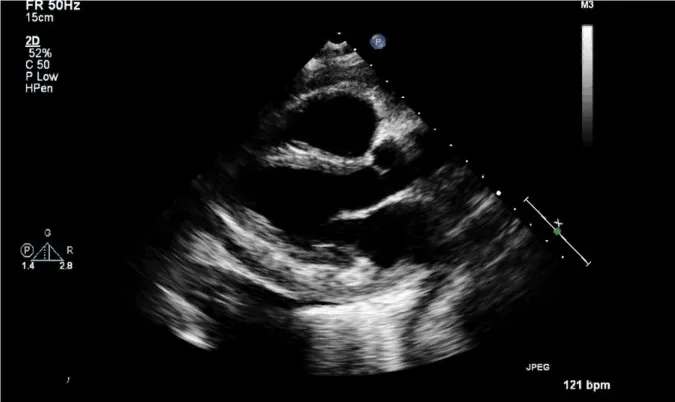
Echocardiography shows markedly thickened pericardium and abnormal soft tissue echoes anterior mediastinum.
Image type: radiology (ultrasound)